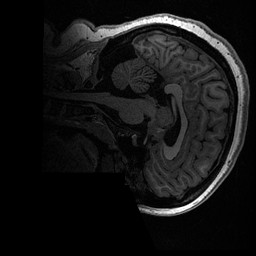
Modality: T1w
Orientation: sagittal
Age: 17
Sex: female
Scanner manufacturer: ge
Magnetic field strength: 3 T
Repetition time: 0.006952 s
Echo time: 0.00292 s